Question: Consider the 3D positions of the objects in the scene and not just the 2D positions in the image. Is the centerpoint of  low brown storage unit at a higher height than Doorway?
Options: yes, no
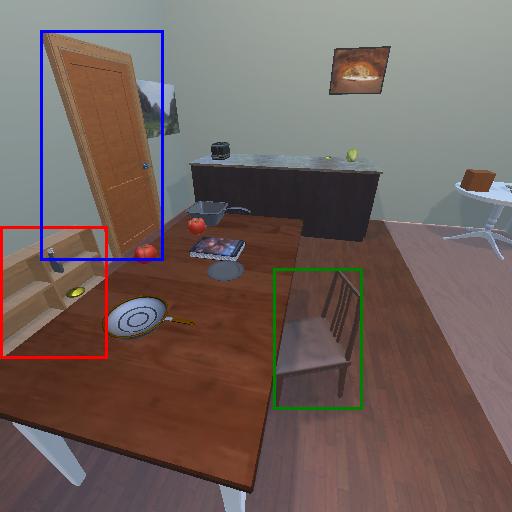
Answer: yes